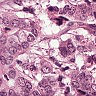
Metastatic tissue present: yes